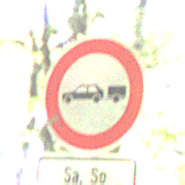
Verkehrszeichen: VerbotPersonenkraftwagenMitAnhaenger
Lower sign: ZeitangabenMitBeschraenkungAufWochentage9
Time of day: Midday
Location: Outdoor (Nature)
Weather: Clear
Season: NotSpecified
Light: Natural